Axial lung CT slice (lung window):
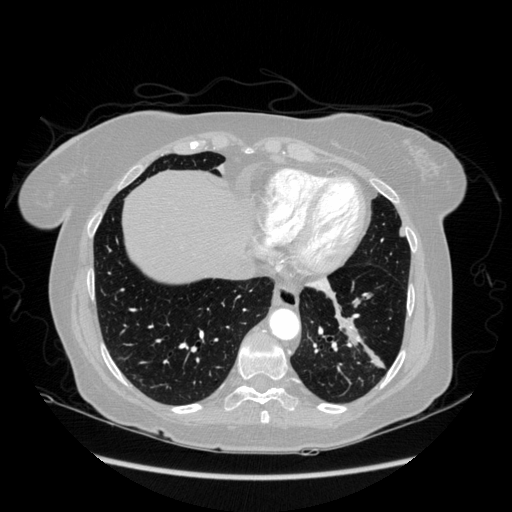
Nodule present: yes
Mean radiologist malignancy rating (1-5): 4.5